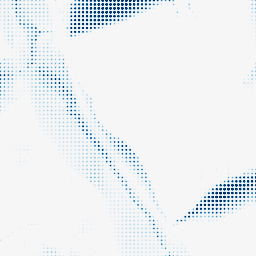
Category: morphological
Decomposition family: morphological_square
Decomposition parameters: operation: closing
size: 50
Upsampling method: sinc_blackman
Upsampling parameters: scale: 8
kernel_size: 4
Upsampling scale: 8